Question: I have a loop that can loop dozens of times for a debt payoff calculator.
One of the many things this loop does is call a method called 'getSpecialPayment'
'''
private double getSpecialPayment(long debt_id, int month) {
int thisMonth = Calendar.getInstance().get(Calendar.MONTH) + 1;
Calendar cal = Calendar.getInstance();
cal.set(Calendar.MONTH, month + thisMonth);
SimpleDateFormat df = new SimpleDateFormat("MMM yyyy", Locale.ENGLISH);
String sMonth = df.format(cal.getTime());
// Line 884 that fails below
String check_for_special = "SELECT payment FROM special_payments WHERE id = " + debt_id + " and month = '" + sMonth + "' LIMIT 1;";
if (!database.isOpen()) {
open();
}
Cursor c = database.rawQuery(check_for_special, null);
if (c.getCount() == 0) {
c.close();
return 0;
} else {
c.moveToFirst();
double amount = c.getDouble(c.getColumnIndex("payment"));
c.close();
return amount;
}
}
'''
I am getting this 'OutOfMemory' stacktrace on the line that build the String (the query) 'check_for_special'.
'''
java.lang.RuntimeException: An error occured while executing doInBackground()
at android.os.AsyncTask$3.done(AsyncTask.java:300)
at java.util.concurrent.FutureTask.finishCompletion(FutureTask.java:355)
at java.util.concurrent.FutureTask.setException(FutureTask.java:222)
at java.util.concurrent.FutureTask.run(FutureTask.java:242)
at android.os.AsyncTask$SerialExecutor$1.run(AsyncTask.java:231)
at java.util.concurrent.ThreadPoolExecutor.runWorker(ThreadPoolExecutor.java:1112)
at java.util.concurrent.ThreadPoolExecutor$Worker.run(ThreadPoolExecutor.java:587)
at java.lang.Thread.run(Thread.java:841)
Caused by: java.lang.OutOfMemoryError
at java.lang.AbstractStringBuilder.enlargeBuffer(AbstractStringBuilder.java:94)
at java.lang.AbstractStringBuilder.append0(AbstractStringBuilder.java:145)
at java.lang.StringBuilder.append(StringBuilder.java:216)
at com.---.---.DebtDataSource.getSpecialPayment(DebtDataSource.java:884)
at com.---.---.DebtDataSource.payoffDebt(DebtDataSource.java:469)
at com.---.---.PlannerFragment$PlannerTask.doInBackground(PlannerFragment.java:156)
at com.---.---.PlannerFragment$PlannerTask.doInBackground(PlannerFragment.java:122)
at android.os.AsyncTask$2.call(AsyncTask.java:288)
at java.util.concurrent.FutureTask.run(FutureTask.java:237)
... 4 more
'''
I don't understand why a 'String' initialization would cause the failure; or is this a coincidence where a bigger problem has simply failed at this point?
This picture is of my Heap Dump:

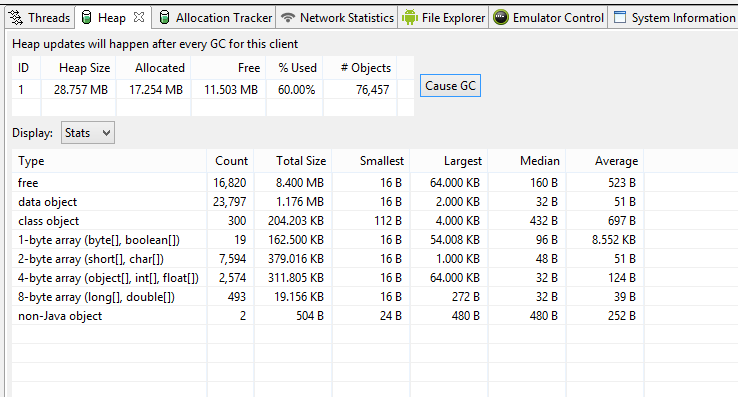
Answer: You have a larger problem on your hand here. The OOM error caused by 'getSpecialPayment' is symptomatic of memory leaking elsewhere.
Some context, this line here
'''
String check_for_special = "SELECT payment FROM special_payments WHERE id = " + debt_id + " and month = '" + sMonth + "' LIMIT 1;";
'''
really will do something like
'''
StringBuilder builder = new StringBuilder("SELECT payment FROM special_payments WHERE id = ");
builder.append(debt_id);
builder.append("and month = '");
builder.append(sMonth);
builder.append(' LIMIT 1;");
'''
That's all compiled away so you don't see it without stepping through the code.
What this is telling you, is that you are using up so much memory which is not being reclaimed that when you try to do something simple and low memory like this, it is running out of memory.
I suggest creating a heap dump and try to find the greatest offenders of memory.